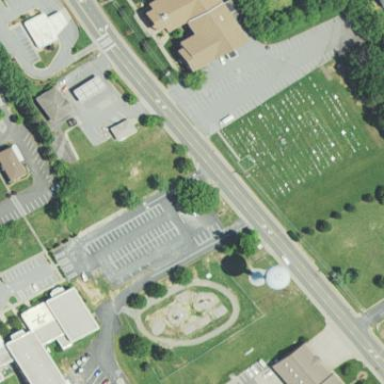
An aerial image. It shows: Cemetery.